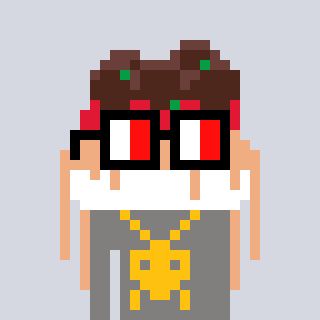
a pixel art character with square glasses with black frames and red eyes, a spaghetti-shaped head and a bluegrey-colored body on a cool background